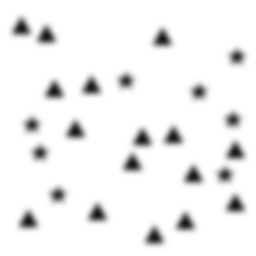
Squares: 0
Triangles: 16
Stars: 8
Total shapes: 24